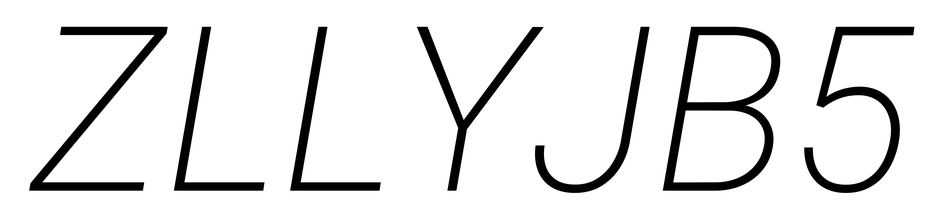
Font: Roboto-Italic_ExtraLight_Italic